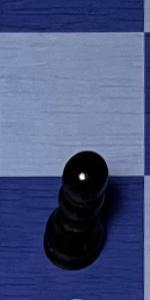
Label: Pawn_Black